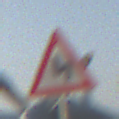
Verkehrszeichen: DoppelkurveZunaechstLinks
Umgebung: Outdoor, Special
Tageszeit: SunriseSunset
Wetter: Clear
Licht: Natural
Jahreszeit: NotSpecified
Kontrast: MediumContrast